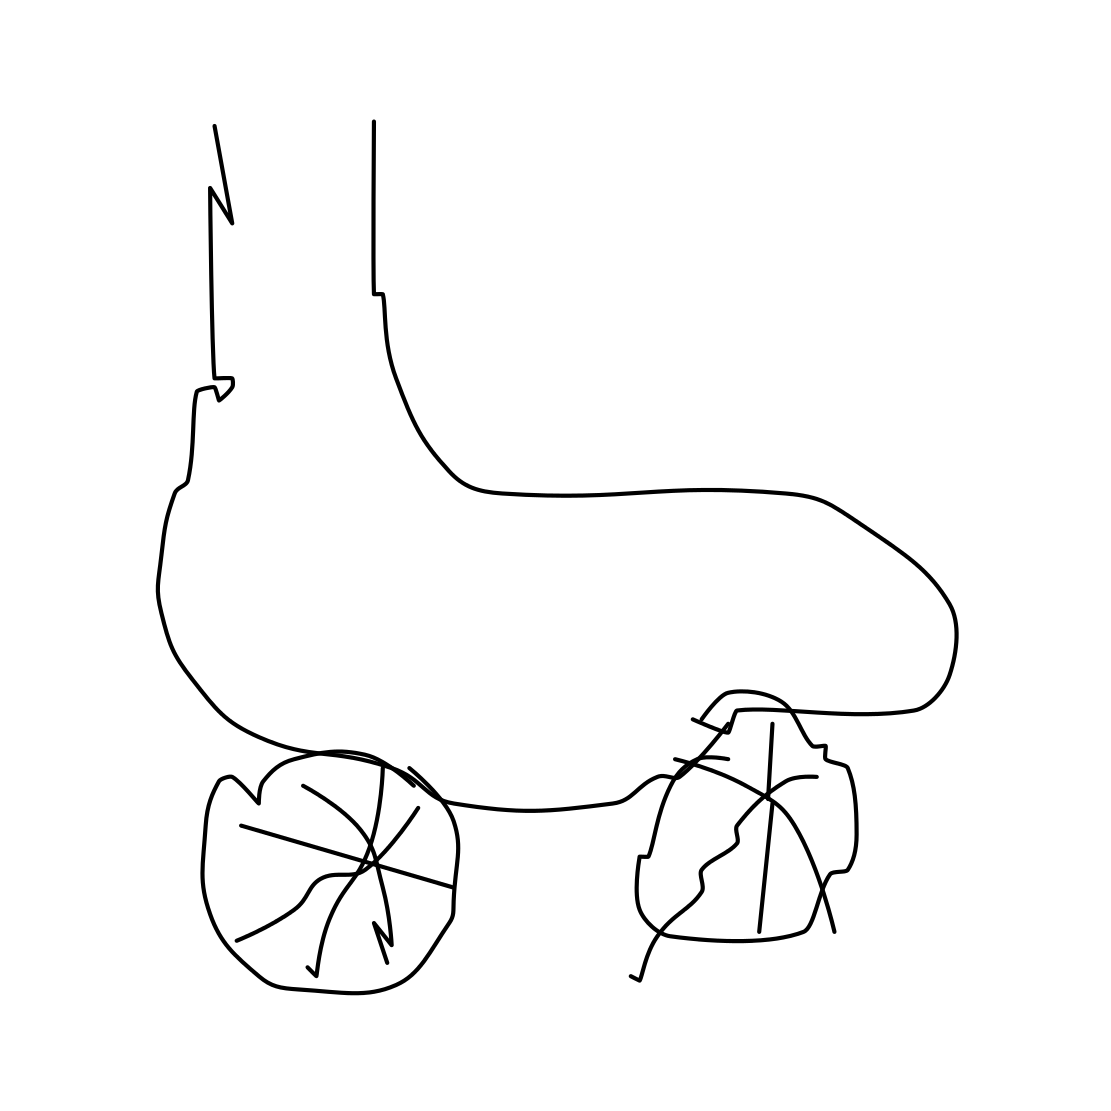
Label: rollerblades